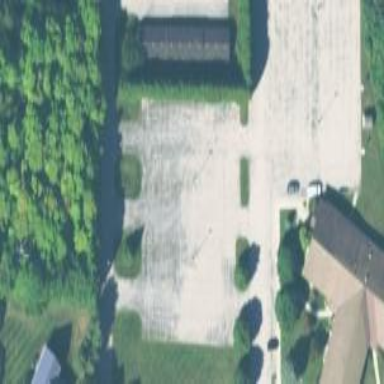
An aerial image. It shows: Parking area with surface.